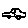
Label: car